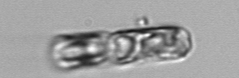
Label: Guinardia_delicatula